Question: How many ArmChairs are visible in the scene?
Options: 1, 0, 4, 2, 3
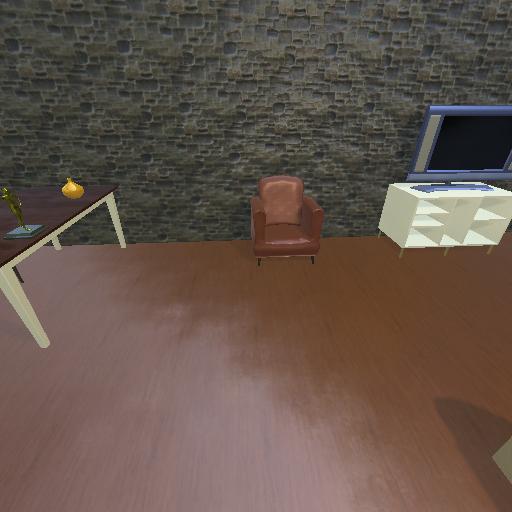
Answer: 1